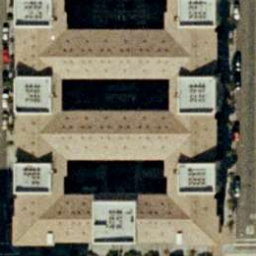
Label: buildings